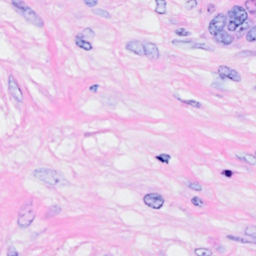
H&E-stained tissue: Breast